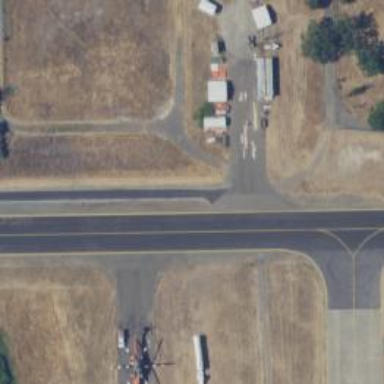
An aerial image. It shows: View of taxiway at the airport.